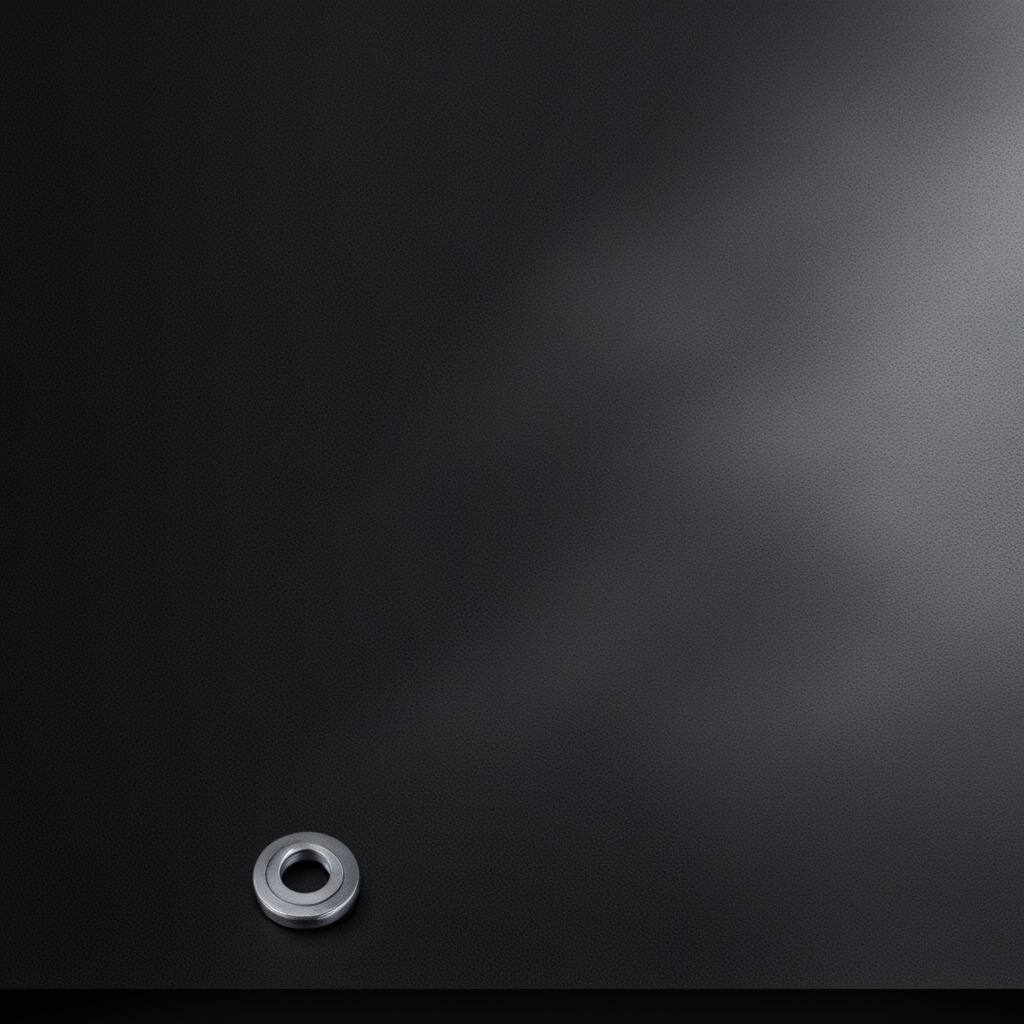
A flat metal washer lies on the clean granite tabletop.